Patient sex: M
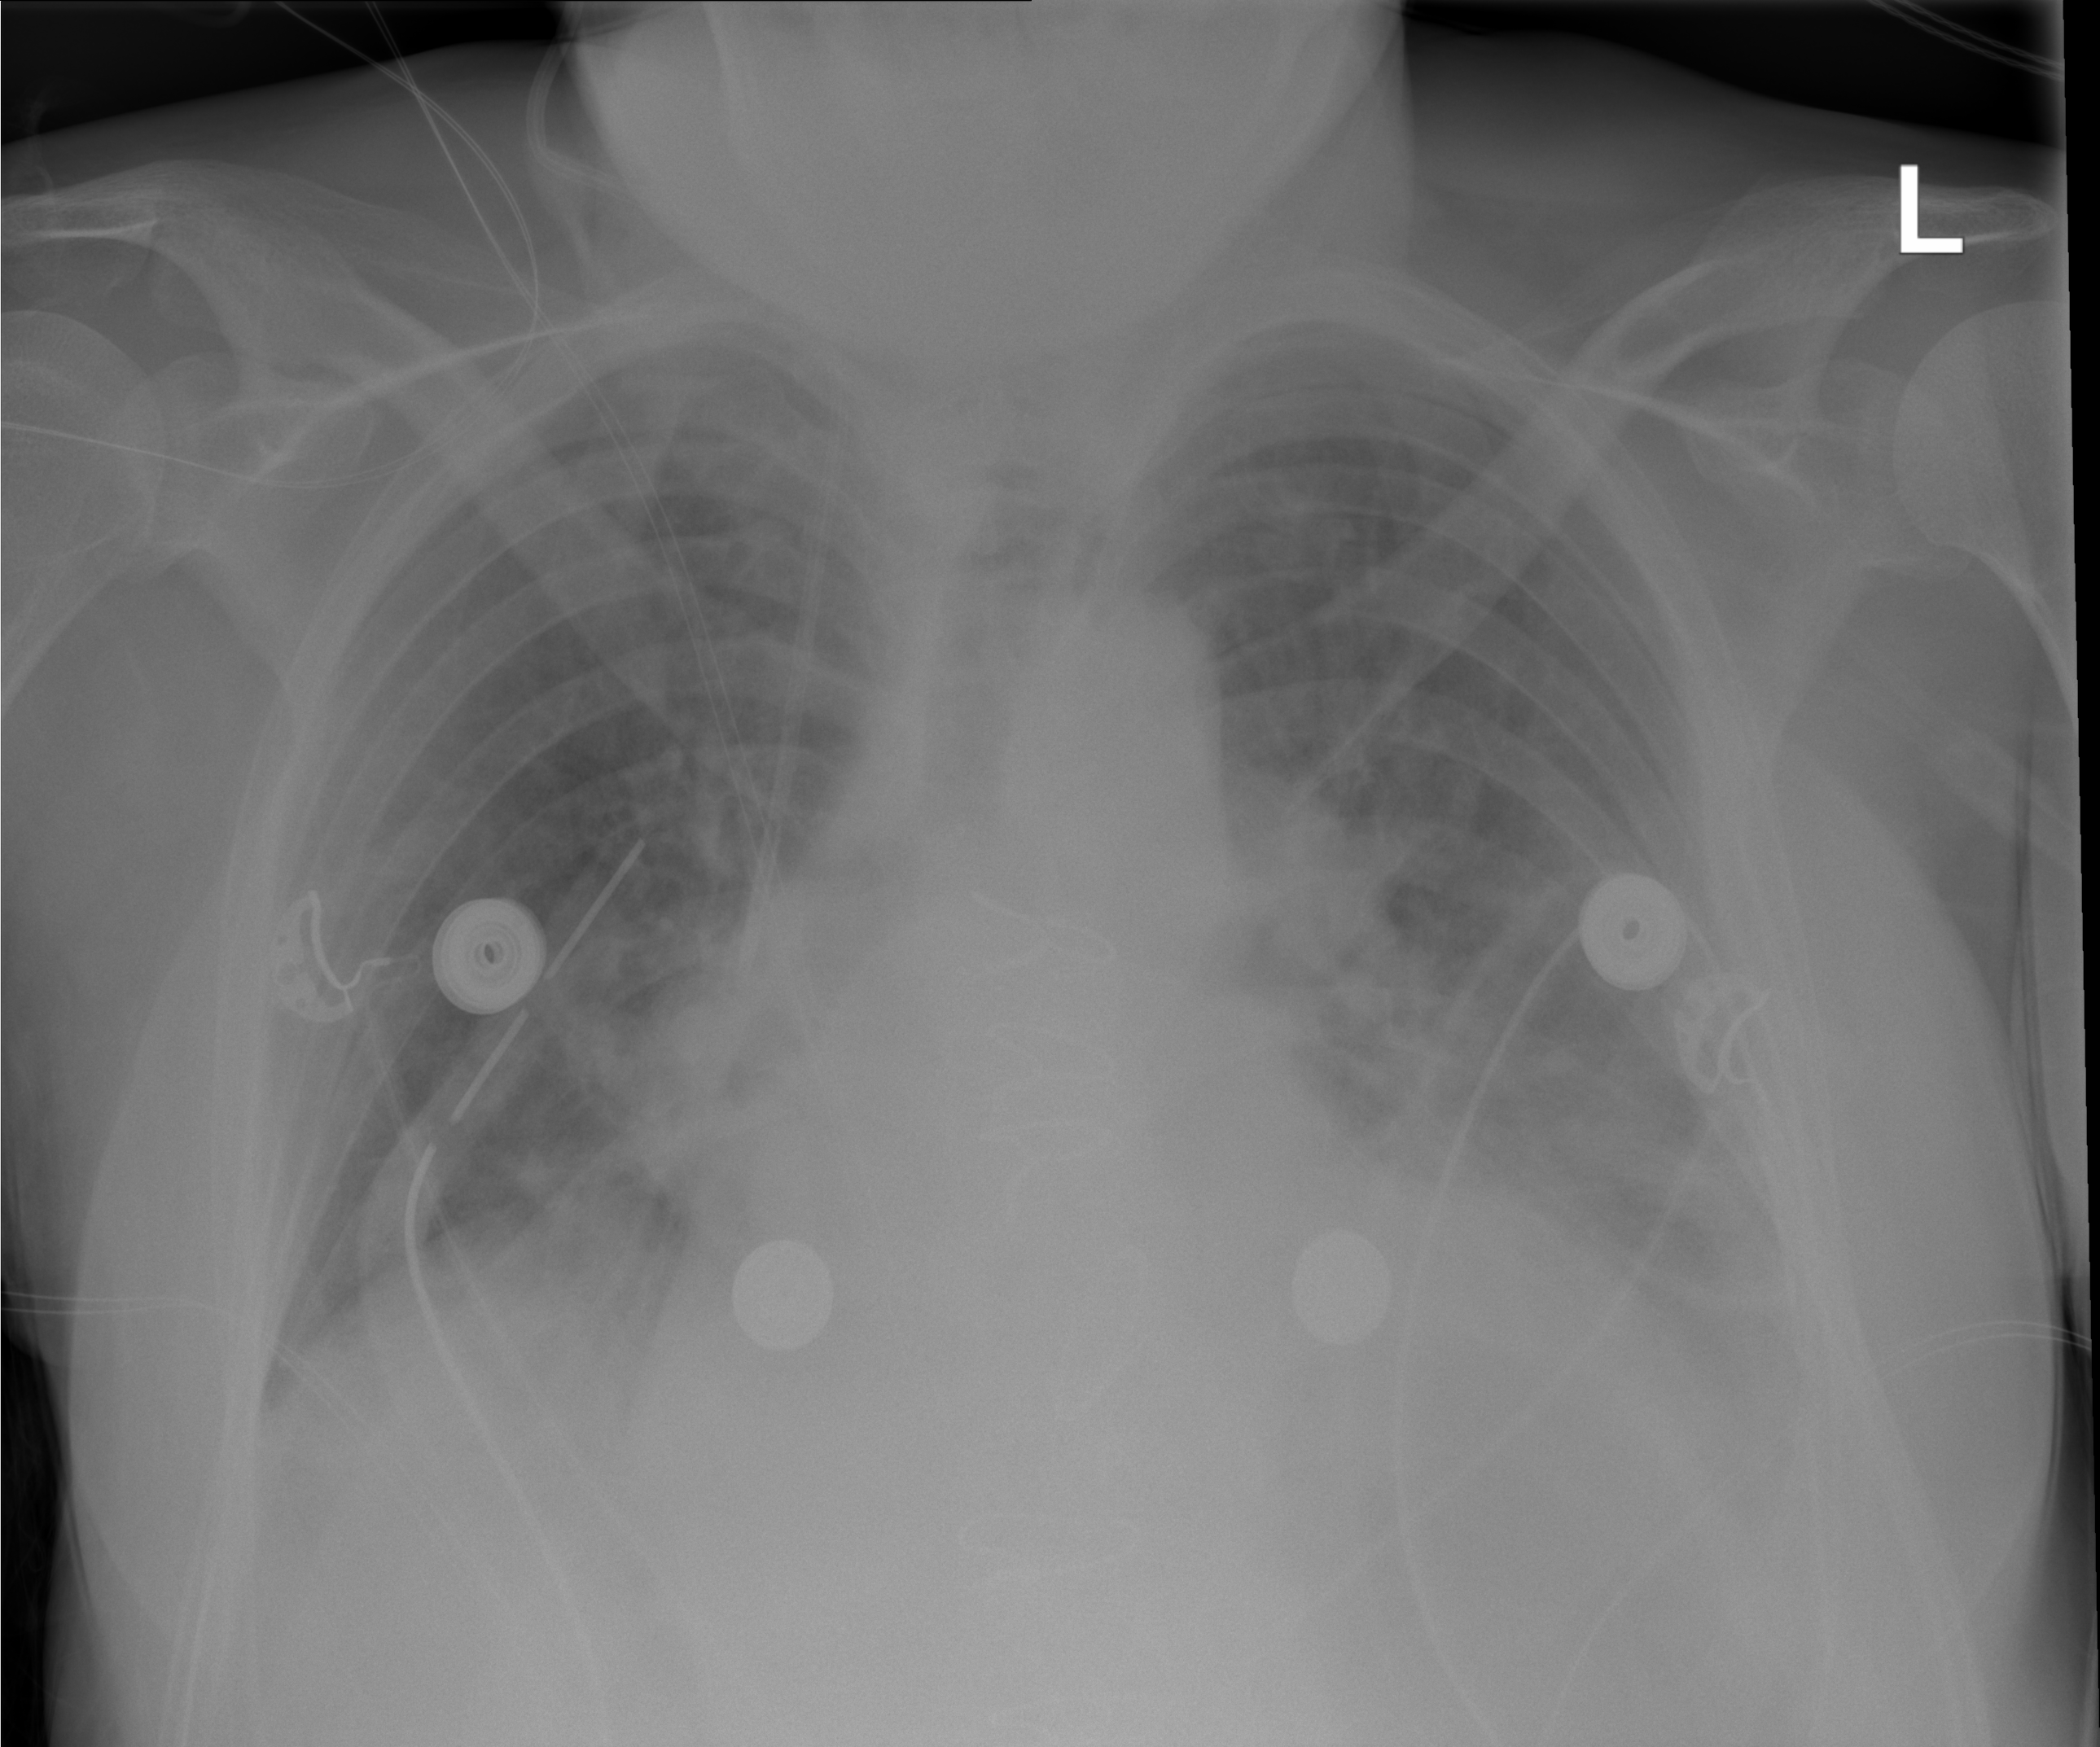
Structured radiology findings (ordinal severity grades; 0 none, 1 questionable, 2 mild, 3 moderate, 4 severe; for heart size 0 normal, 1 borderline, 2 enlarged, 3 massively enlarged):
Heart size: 2
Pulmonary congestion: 2
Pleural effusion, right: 1
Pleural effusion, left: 2
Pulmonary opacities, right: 0
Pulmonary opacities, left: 0
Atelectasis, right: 2
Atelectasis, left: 2